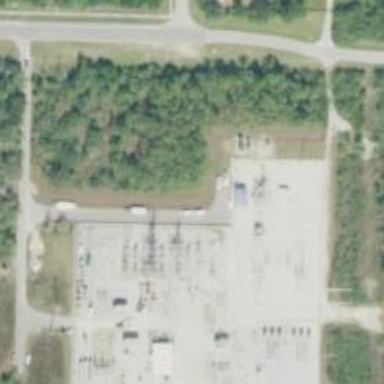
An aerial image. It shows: Switch used for power control.